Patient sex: M
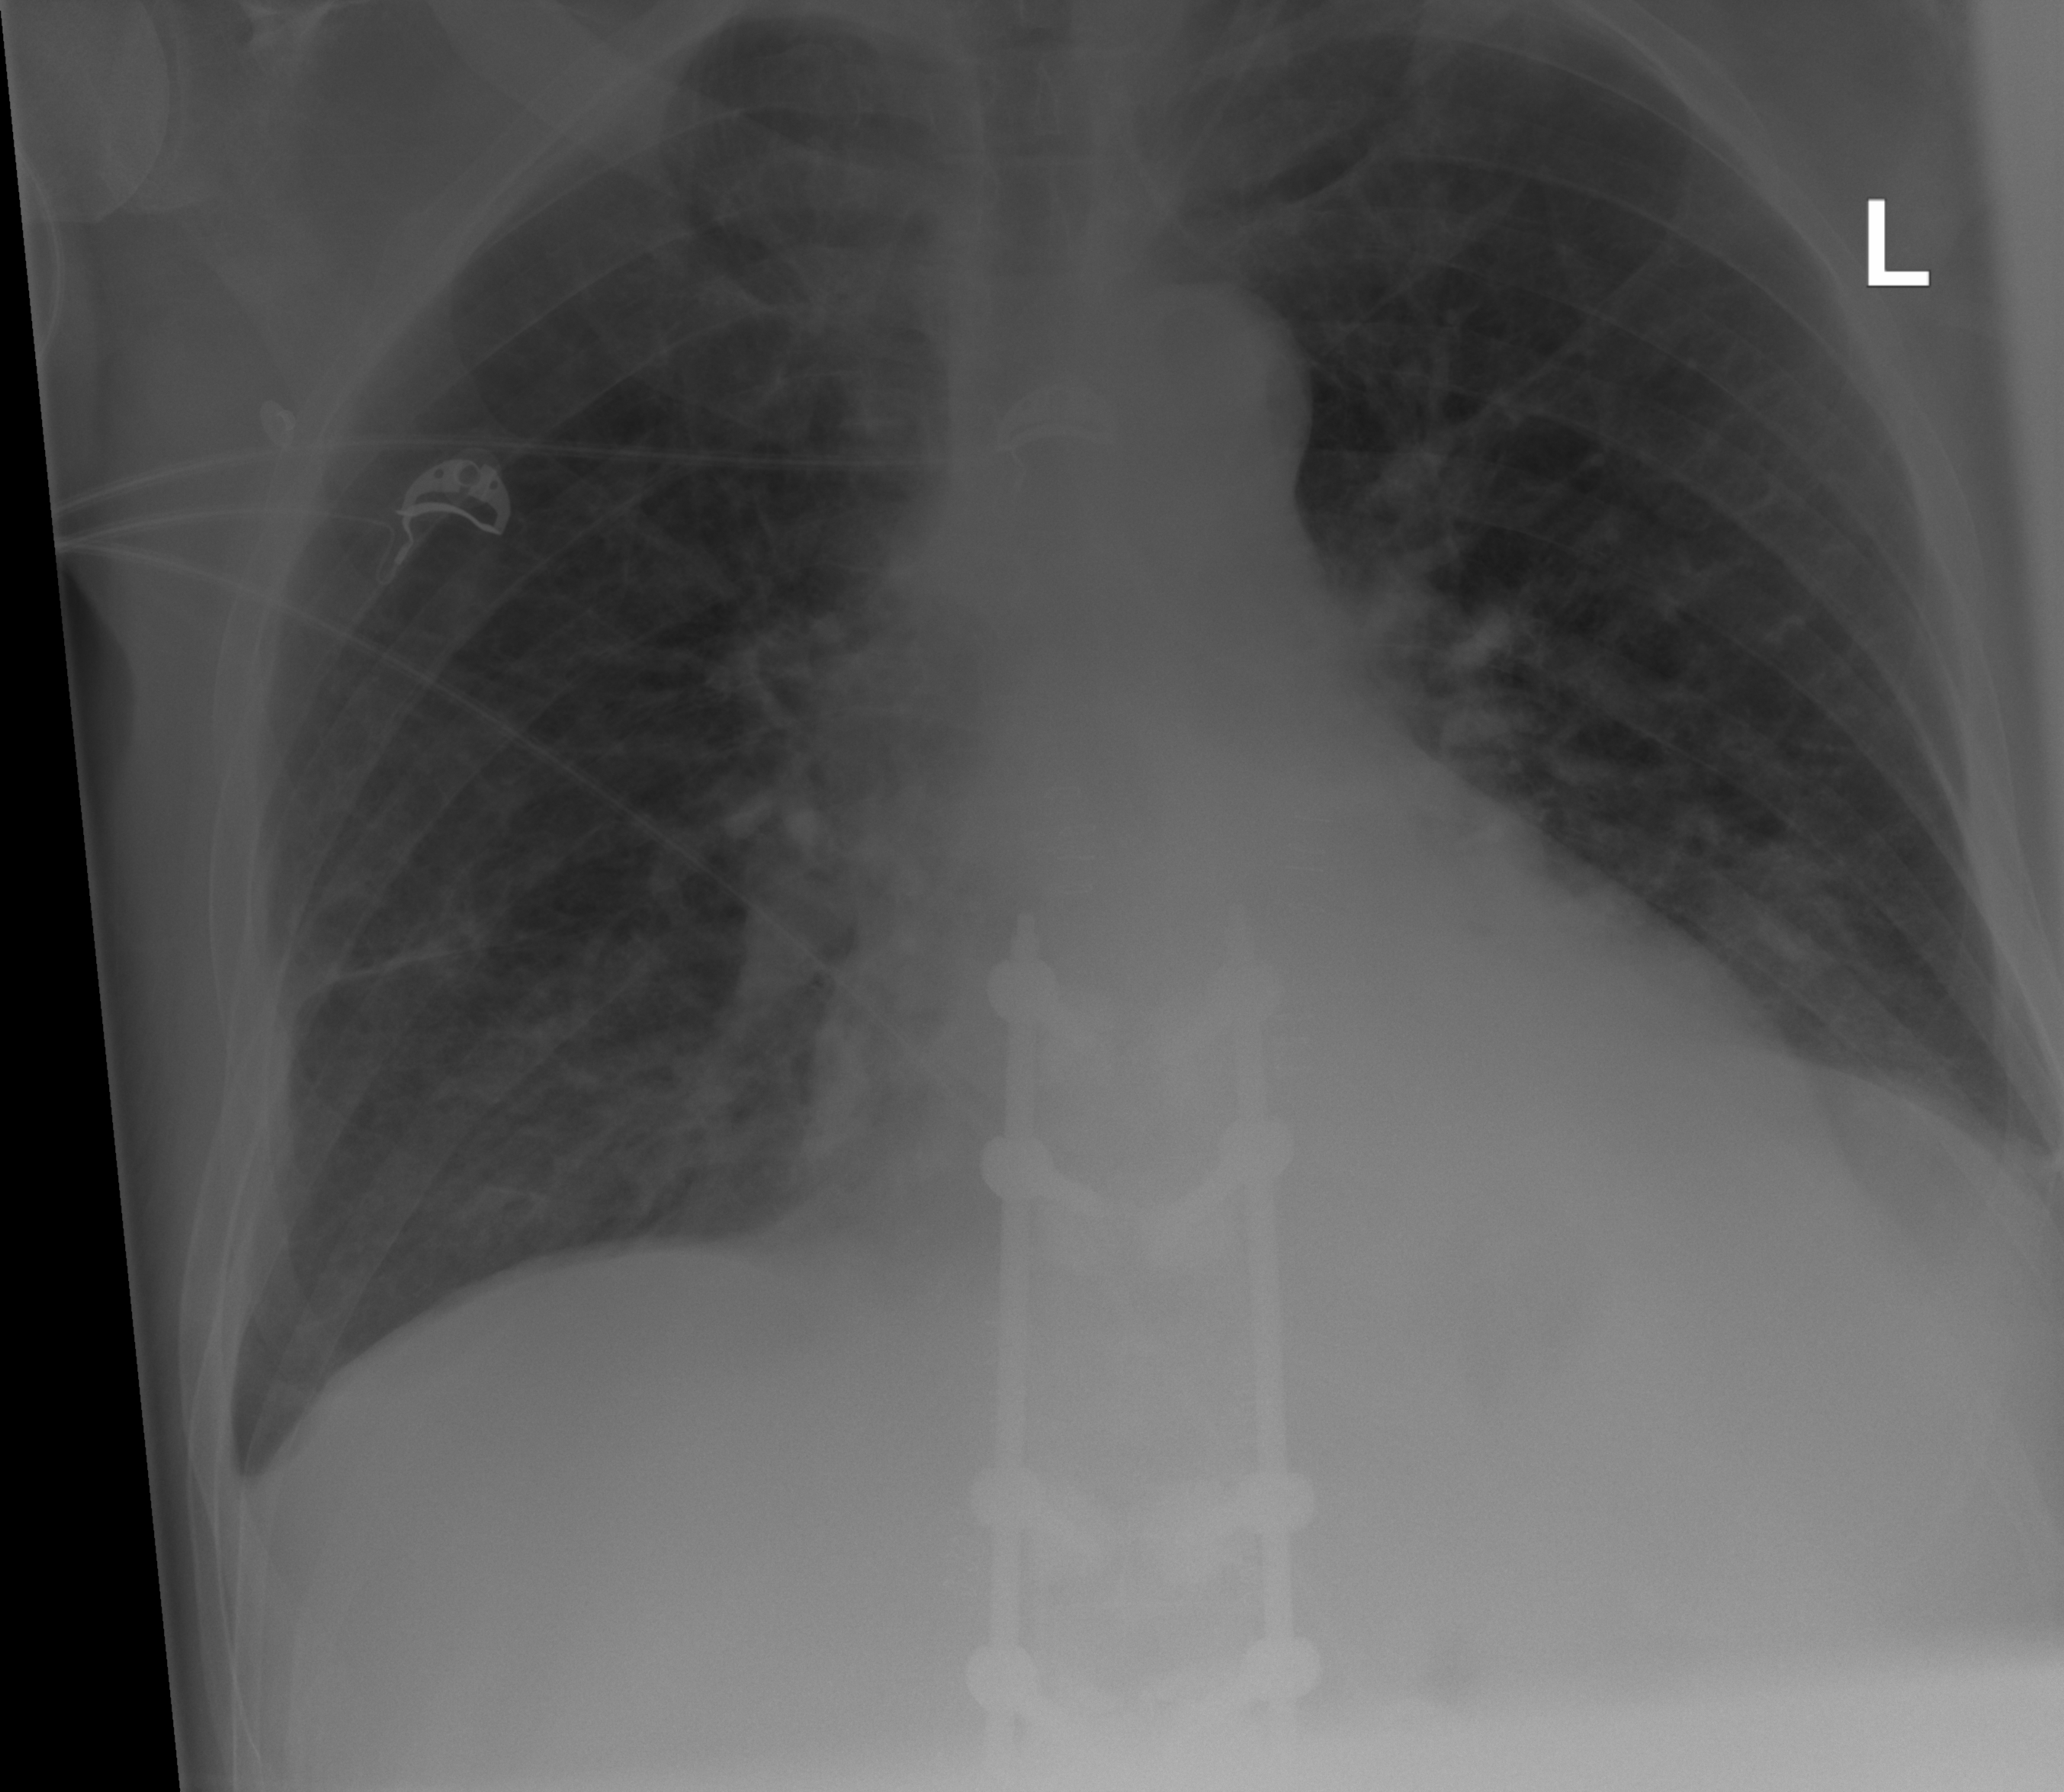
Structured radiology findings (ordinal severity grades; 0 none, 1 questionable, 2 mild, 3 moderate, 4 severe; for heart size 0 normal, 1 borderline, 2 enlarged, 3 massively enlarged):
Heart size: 0
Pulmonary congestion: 0
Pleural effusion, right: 0
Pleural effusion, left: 0
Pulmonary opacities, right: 2
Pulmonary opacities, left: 2
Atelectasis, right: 0
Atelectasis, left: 2